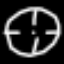
Label: clock